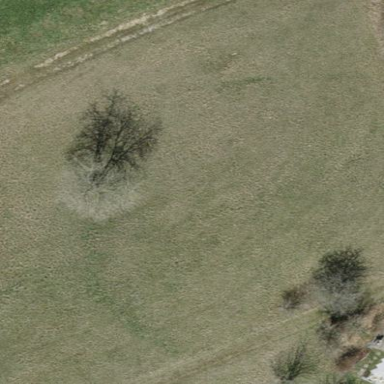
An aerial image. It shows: Beautiful meadow.